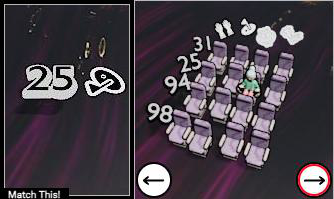
Task: seats
Answer: no